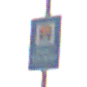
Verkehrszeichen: Wasserschutzgebiet
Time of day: SunriseSunset
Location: Outdoor (Nature)
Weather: Clear
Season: NotSpecified
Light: Natural